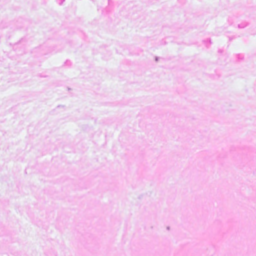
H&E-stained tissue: Breast